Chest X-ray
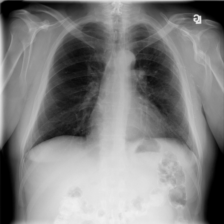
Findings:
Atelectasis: negative
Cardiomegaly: negative
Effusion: negative
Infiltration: negative
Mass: negative
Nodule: negative
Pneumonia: negative
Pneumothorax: negative
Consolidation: negative
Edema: negative
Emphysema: negative
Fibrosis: negative
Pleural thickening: negative
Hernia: negative